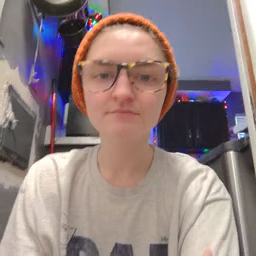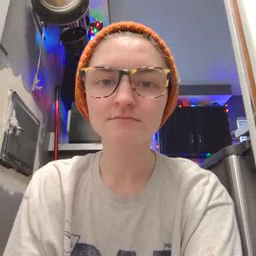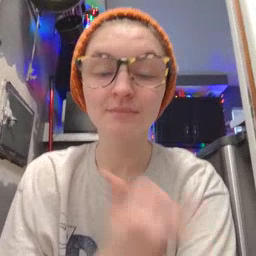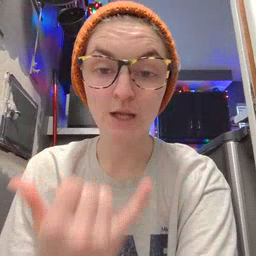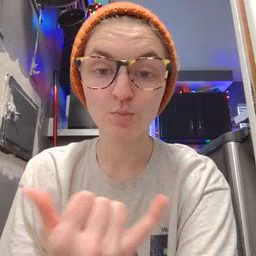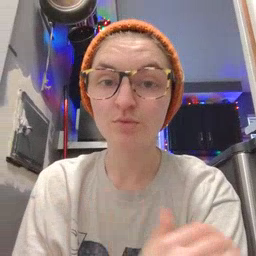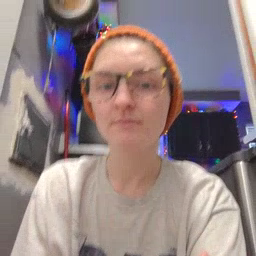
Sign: now